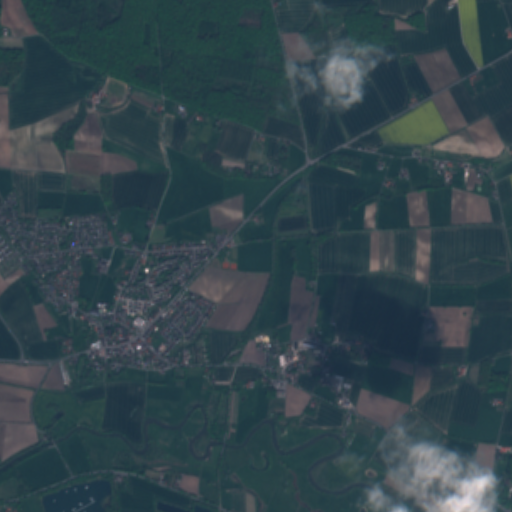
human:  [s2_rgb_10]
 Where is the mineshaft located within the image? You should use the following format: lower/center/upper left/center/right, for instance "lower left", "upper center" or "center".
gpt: The mineshaft is located in the upper right of the image.
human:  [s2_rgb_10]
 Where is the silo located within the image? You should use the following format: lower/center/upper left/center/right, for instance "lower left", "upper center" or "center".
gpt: The silo is located in the lower center of the image.
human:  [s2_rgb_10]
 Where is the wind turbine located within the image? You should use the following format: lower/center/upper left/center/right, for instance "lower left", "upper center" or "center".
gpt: The wind turbine is located in the upper right of the image.
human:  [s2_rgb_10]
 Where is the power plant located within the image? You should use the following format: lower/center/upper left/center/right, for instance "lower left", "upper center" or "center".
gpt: There is no power plant in the image.